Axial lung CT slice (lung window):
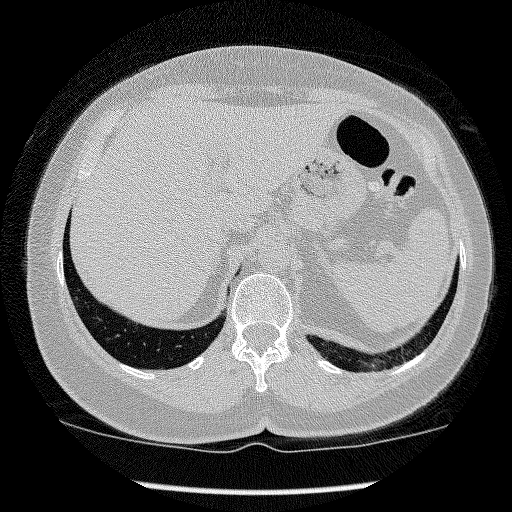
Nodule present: no